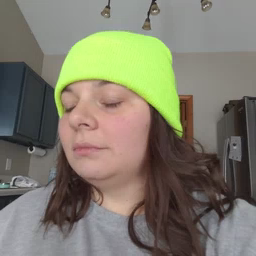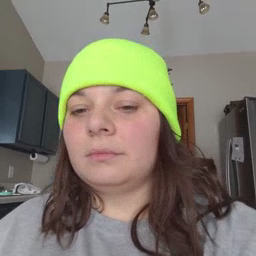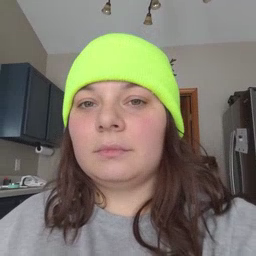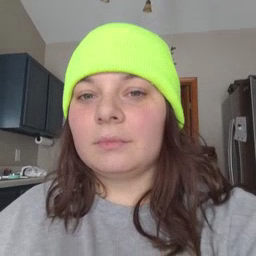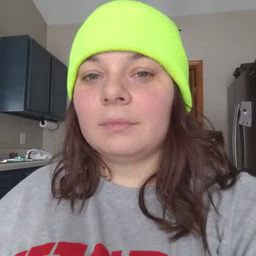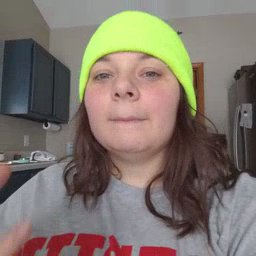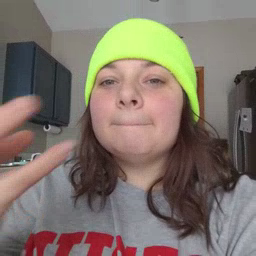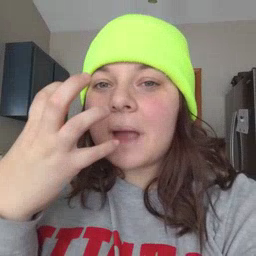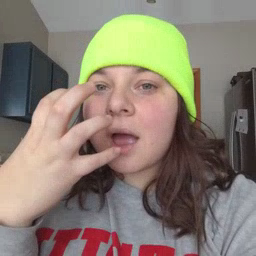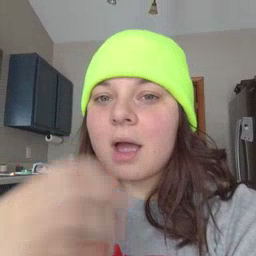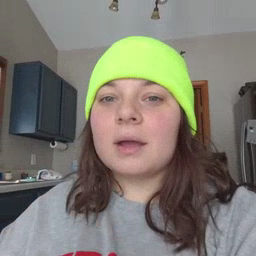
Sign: mad